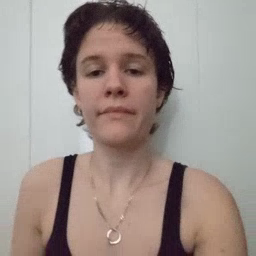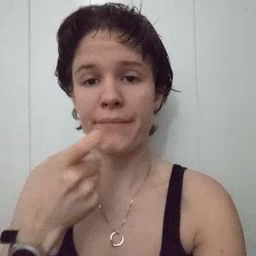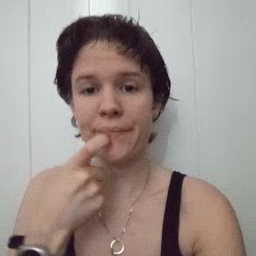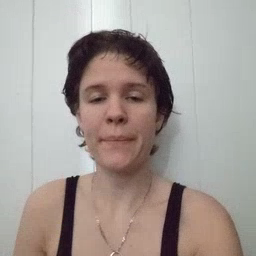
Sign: glasswindow